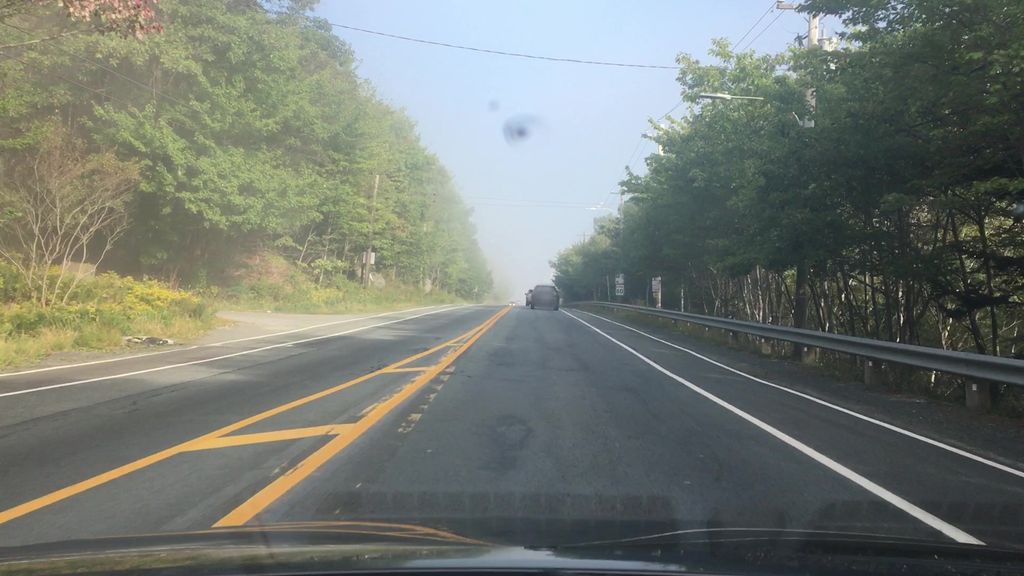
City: halifax